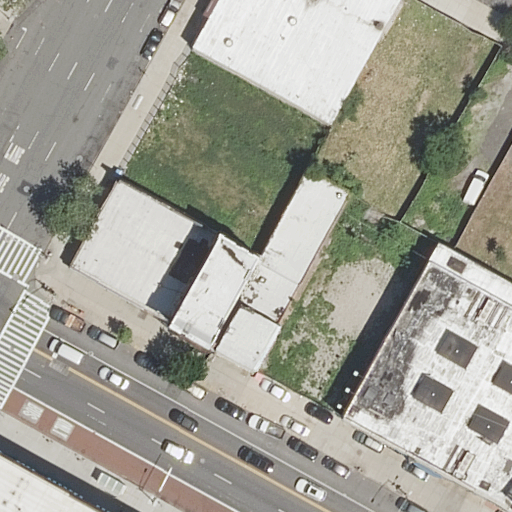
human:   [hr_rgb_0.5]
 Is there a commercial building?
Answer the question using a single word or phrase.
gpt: no

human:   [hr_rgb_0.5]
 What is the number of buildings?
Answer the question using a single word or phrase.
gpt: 6

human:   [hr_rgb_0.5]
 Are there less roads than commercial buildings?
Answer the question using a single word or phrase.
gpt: no

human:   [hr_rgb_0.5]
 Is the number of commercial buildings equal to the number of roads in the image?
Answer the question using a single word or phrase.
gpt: no

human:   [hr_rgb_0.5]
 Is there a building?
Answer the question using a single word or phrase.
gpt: yes

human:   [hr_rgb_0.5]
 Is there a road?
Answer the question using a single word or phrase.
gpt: yes

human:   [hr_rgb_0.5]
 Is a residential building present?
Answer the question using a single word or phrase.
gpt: yes

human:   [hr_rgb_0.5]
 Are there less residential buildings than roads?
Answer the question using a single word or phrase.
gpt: no

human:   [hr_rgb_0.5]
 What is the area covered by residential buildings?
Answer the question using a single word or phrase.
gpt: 3271m2

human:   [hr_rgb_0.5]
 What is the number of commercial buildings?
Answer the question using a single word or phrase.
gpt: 0

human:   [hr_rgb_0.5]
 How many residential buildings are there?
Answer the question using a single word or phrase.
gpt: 6

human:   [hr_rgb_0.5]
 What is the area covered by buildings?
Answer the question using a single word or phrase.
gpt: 3271m2

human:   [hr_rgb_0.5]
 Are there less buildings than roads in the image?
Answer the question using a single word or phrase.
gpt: no

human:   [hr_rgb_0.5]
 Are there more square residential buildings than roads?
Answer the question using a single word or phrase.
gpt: no

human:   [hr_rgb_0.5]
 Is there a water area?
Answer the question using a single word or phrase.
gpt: no

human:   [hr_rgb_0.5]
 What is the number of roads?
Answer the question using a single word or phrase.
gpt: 2

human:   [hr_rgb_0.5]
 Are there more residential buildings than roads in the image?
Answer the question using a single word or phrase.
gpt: yes

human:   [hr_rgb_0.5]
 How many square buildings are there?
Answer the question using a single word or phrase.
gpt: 0

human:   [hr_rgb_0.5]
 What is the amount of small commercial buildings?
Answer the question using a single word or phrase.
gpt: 0

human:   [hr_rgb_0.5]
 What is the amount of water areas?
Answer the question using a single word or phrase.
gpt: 0

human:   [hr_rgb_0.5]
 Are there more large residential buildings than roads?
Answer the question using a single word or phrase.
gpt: no

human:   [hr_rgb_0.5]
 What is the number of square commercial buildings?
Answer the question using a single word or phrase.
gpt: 0

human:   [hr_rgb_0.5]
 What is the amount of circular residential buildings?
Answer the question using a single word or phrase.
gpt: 0

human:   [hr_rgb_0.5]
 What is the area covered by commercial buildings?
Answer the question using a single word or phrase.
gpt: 0m2

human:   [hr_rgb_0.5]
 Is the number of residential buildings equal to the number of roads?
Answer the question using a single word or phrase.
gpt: no

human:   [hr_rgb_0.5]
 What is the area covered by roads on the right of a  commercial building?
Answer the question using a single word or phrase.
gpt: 0m2

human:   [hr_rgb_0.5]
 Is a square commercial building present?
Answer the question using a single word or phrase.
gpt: no

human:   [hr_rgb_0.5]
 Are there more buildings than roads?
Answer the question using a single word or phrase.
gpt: yes

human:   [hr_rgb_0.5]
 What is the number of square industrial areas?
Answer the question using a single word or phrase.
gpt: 0

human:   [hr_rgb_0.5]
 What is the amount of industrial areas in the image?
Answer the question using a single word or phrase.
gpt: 0

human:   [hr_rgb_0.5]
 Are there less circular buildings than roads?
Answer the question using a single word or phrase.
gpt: yes

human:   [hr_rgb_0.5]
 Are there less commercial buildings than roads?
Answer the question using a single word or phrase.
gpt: yes

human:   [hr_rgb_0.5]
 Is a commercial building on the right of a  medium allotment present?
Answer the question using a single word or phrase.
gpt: no

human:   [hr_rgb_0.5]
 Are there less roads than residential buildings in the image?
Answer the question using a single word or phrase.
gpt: yes

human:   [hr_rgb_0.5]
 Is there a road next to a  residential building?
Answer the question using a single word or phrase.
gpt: yes

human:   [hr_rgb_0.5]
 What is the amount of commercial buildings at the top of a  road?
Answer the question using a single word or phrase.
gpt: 0

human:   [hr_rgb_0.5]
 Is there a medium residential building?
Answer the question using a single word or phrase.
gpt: yes

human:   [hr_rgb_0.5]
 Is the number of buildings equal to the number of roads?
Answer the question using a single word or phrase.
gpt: no

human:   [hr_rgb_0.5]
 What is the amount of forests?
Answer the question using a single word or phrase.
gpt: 0

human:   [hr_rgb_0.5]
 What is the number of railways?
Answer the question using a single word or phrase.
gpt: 0

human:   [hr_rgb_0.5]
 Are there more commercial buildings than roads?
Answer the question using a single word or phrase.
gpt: no

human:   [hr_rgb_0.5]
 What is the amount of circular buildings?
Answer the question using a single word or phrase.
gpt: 0

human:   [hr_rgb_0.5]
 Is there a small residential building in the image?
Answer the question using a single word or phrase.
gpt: no

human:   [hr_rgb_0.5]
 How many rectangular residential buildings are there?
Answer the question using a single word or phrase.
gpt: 5

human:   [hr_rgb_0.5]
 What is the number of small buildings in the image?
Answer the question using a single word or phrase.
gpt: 0

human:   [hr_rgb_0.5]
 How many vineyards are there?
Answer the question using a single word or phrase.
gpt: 0

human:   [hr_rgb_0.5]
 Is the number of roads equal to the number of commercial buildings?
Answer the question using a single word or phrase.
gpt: no

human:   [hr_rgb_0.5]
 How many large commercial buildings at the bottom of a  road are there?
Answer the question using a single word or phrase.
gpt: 0

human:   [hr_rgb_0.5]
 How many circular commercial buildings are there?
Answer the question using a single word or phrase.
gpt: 0

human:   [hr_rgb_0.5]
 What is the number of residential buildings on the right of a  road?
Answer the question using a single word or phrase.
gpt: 5

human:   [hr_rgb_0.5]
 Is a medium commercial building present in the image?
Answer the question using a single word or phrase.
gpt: no

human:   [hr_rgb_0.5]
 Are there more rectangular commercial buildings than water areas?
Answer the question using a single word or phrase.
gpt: no

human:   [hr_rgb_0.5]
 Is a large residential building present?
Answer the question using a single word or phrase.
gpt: yes

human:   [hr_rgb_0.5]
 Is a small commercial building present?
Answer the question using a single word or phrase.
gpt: no

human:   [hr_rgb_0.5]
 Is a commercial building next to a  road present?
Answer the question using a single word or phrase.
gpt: no

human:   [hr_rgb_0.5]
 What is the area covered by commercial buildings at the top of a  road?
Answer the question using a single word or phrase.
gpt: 0m2

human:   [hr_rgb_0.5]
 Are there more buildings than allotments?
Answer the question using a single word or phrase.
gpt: yes

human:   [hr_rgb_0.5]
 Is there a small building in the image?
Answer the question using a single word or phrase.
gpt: no

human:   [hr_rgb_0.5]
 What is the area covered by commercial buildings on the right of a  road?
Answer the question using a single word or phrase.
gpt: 0m2

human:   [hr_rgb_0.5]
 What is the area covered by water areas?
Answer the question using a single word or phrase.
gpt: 0m2

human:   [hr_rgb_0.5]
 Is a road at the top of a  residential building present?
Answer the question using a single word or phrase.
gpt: yes

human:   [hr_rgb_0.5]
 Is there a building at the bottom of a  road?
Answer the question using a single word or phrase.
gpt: yes

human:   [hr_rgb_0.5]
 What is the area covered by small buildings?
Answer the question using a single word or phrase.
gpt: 0m2

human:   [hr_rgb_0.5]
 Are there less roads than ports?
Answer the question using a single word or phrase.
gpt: no